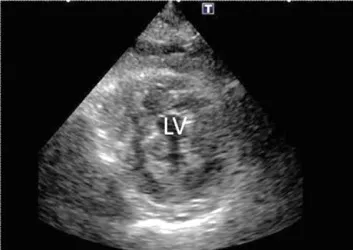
Echocardiogram on POD 44. Parasternal long axis views.
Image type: radiology (ultrasound)